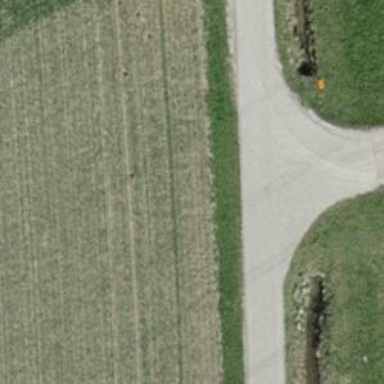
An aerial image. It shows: Pipeline marker.